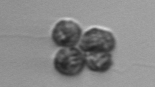
Label: Corymbellus